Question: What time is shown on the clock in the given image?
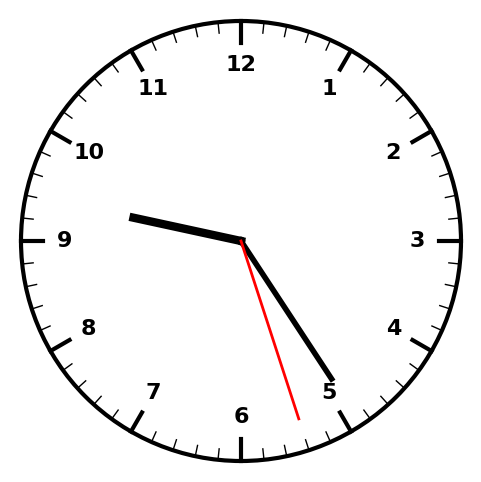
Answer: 09:24:27